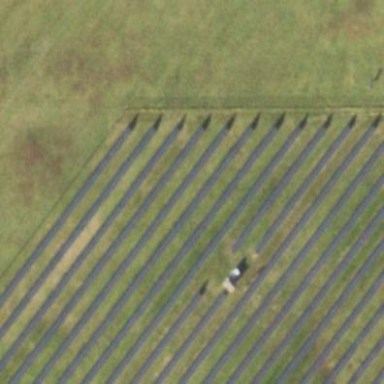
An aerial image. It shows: Solar power plant using photovoltaic technology to generate electricity.